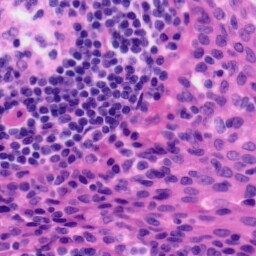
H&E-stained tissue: Tonsil